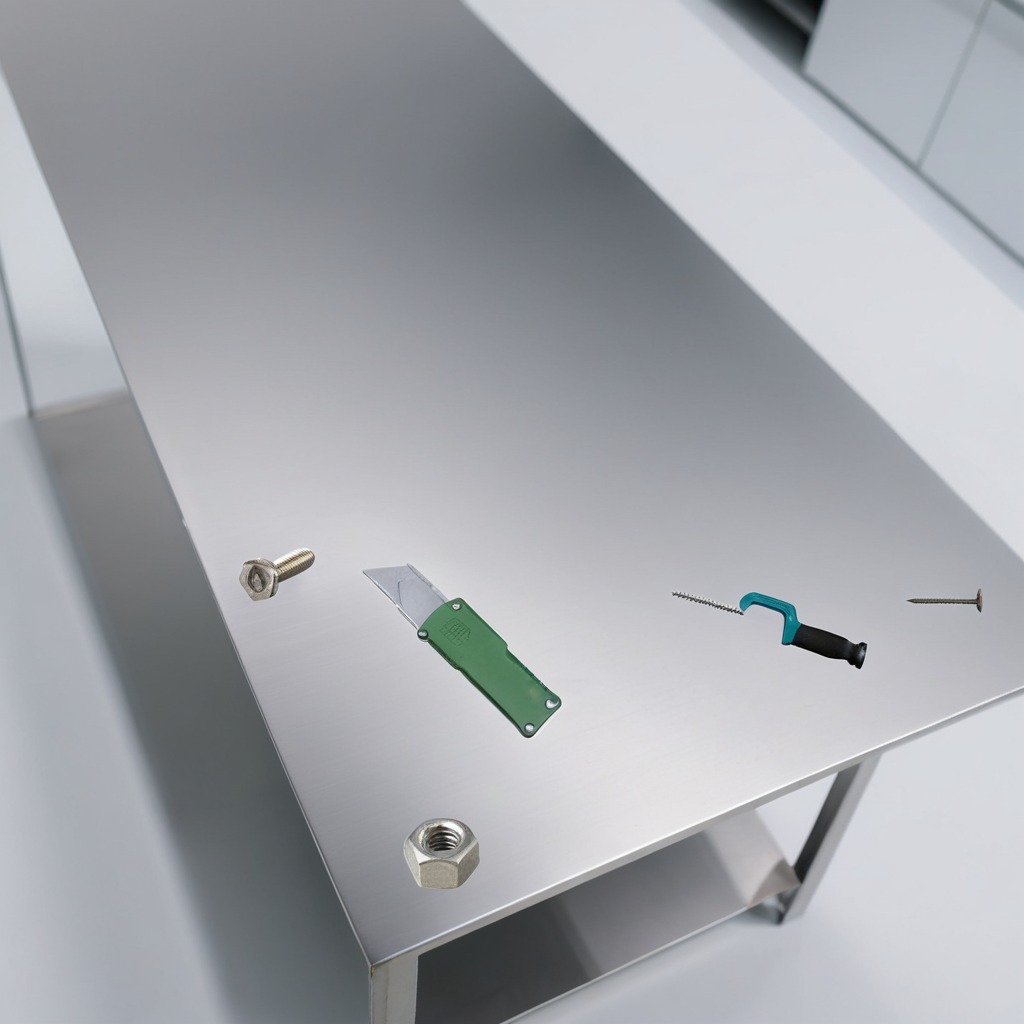
A utility knife, a metal machine screw, an iron nail, a handheld metal saw, and a metal nut are lying on the stainless steel table in a high-end prototyping lab.